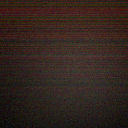
Screen state: off